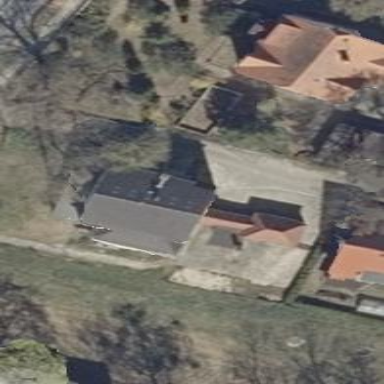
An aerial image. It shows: Detached building with gambrel roof.